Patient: sex M, age 42
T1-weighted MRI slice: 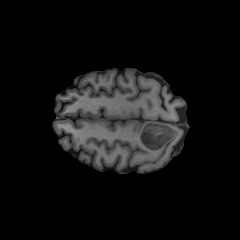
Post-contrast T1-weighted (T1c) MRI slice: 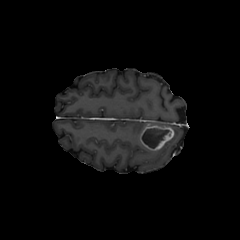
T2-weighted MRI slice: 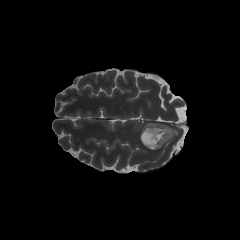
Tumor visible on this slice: yes
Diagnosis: Glioblastoma, IDH-wildtype
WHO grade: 4